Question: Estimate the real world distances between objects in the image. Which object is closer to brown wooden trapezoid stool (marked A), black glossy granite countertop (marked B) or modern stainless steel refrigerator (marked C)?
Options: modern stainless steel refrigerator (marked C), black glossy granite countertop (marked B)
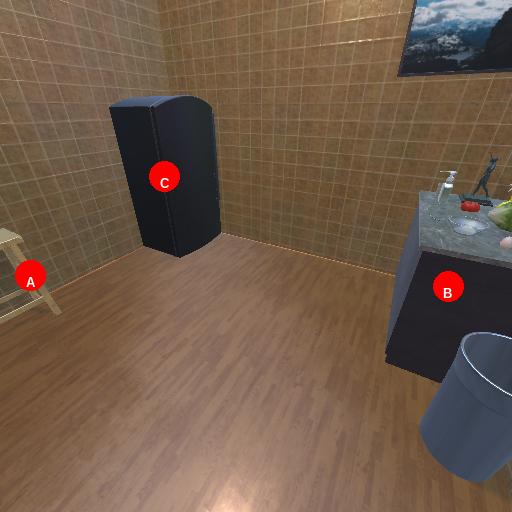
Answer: modern stainless steel refrigerator (marked C)